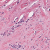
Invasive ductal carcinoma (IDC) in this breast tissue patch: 1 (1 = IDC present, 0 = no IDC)